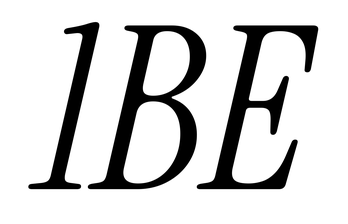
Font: InstrumentSerif-Italic